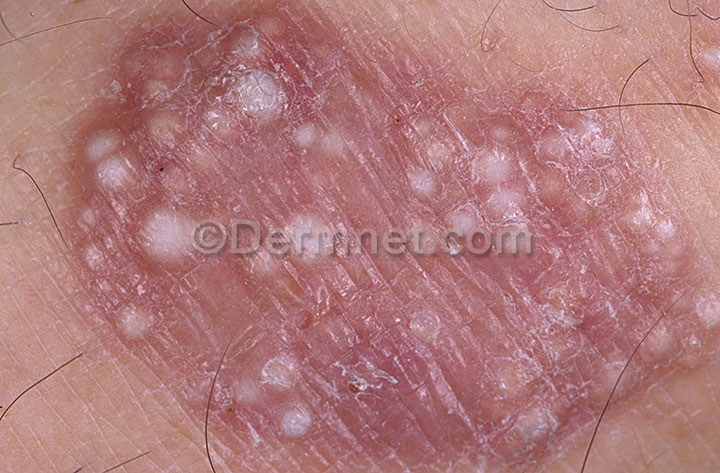
Disease: Bullous Disease Photos